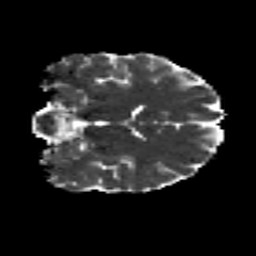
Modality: MD
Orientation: coronal
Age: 20
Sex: female
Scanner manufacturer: siemens
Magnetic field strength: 3 T
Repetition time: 8.8 s
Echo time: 0.085 s